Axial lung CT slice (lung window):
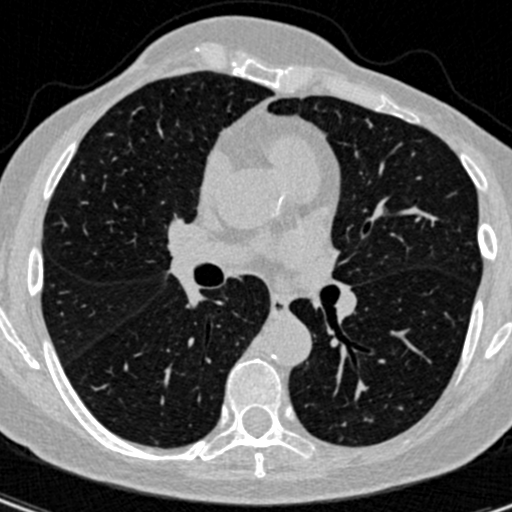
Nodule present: no